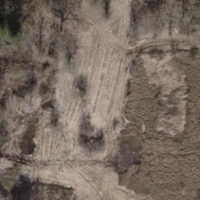
EUNIS habitat code: 44
Species observed at this site:
Succisa pratensis
Iris sibirica